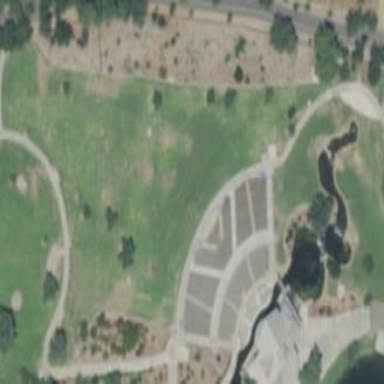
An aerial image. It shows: Grass area park.